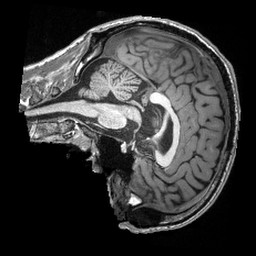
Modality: T1w
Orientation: sagittal